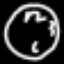
Label: clock